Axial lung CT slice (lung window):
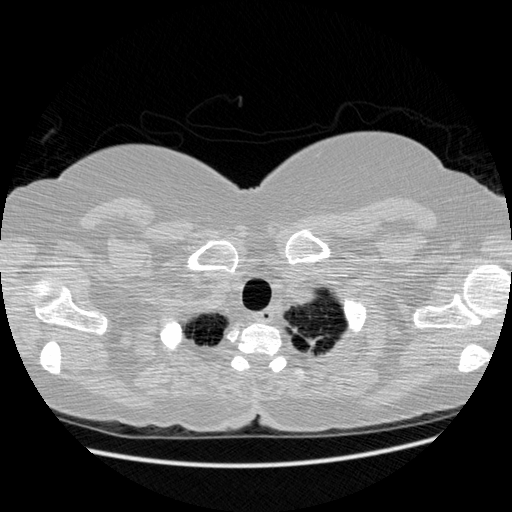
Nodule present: no